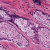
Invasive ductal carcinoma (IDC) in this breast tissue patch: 0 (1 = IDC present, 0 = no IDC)